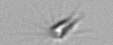
Label: Calciopappus